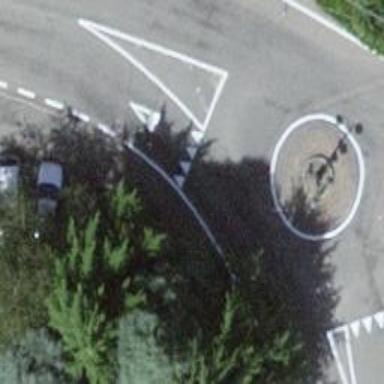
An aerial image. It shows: Unclassified road leading to roundabout junction.